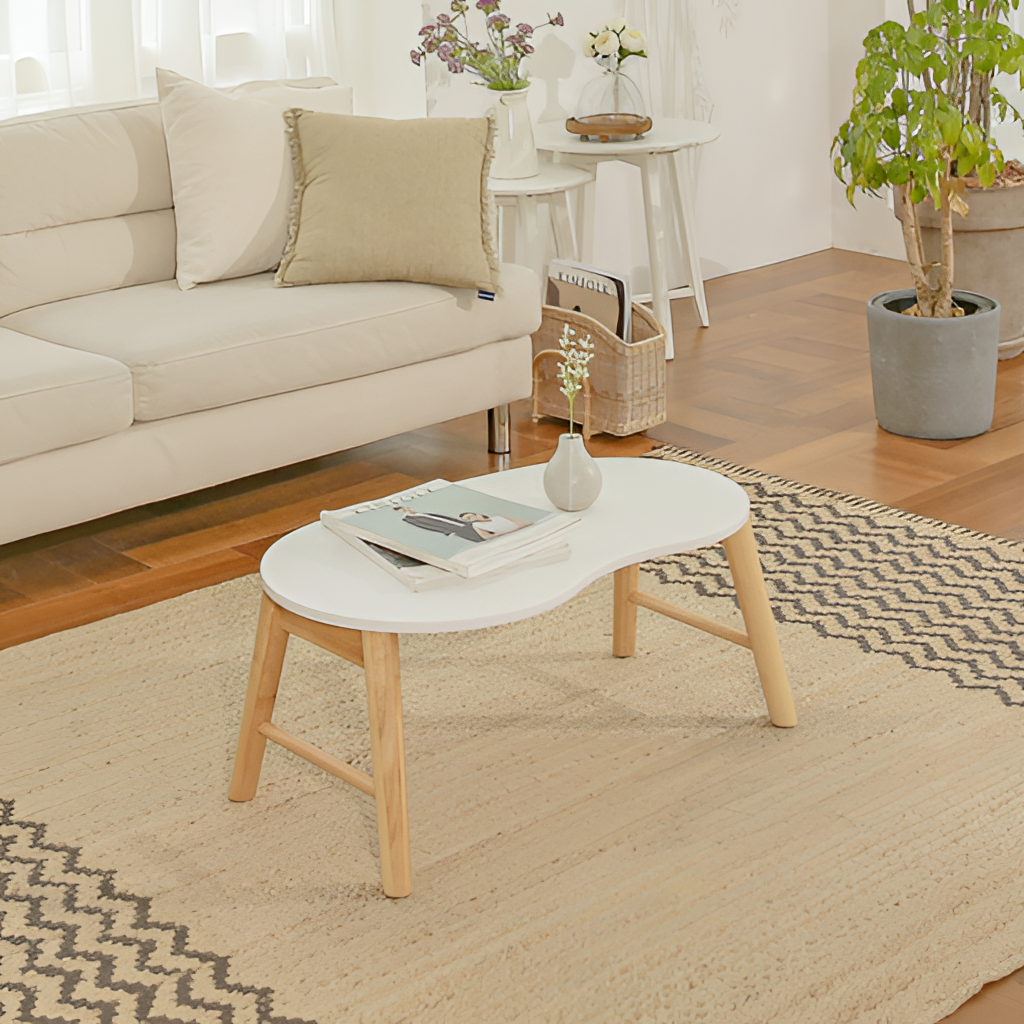
living room, fabric sofa, paint wallpaper, with solid pattern, modern, brown wood flooring, with parquet pattern